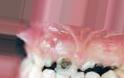
Condition: Caries